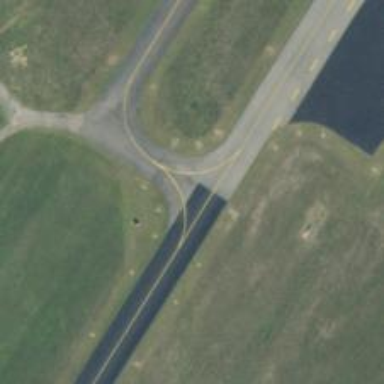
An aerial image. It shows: Asphalt taxiway in the airport.